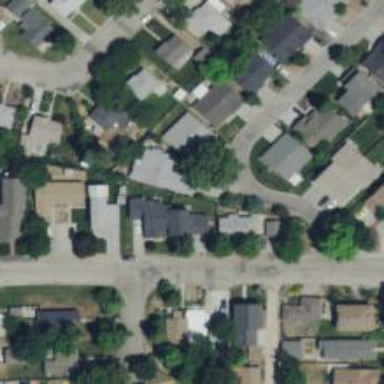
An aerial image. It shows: Residential road.